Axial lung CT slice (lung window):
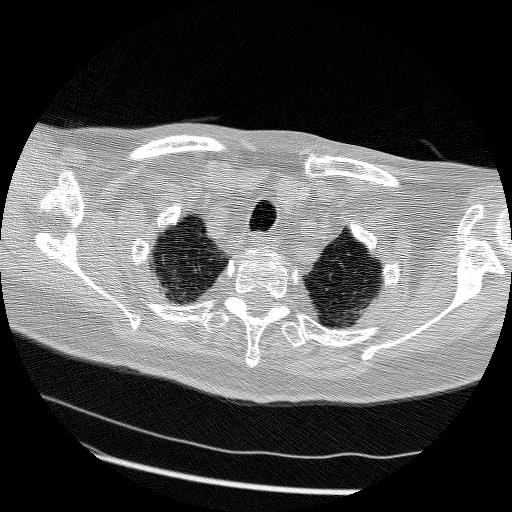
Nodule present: no